Interaction volume radius: 10 \u00c5
Interaction volume height: 30 \u00c5
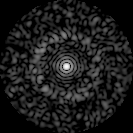
Disorder parameter: 0.8425